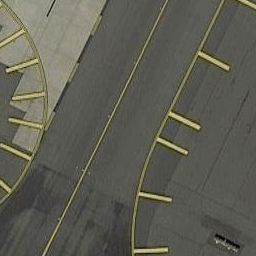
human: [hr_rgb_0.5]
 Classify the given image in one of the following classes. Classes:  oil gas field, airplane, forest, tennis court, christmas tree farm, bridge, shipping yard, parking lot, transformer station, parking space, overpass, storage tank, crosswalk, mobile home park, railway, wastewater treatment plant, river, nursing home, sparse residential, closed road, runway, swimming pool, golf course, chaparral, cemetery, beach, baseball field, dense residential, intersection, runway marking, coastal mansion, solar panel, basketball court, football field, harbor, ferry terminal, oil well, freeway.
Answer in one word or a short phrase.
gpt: runway marking